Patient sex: M
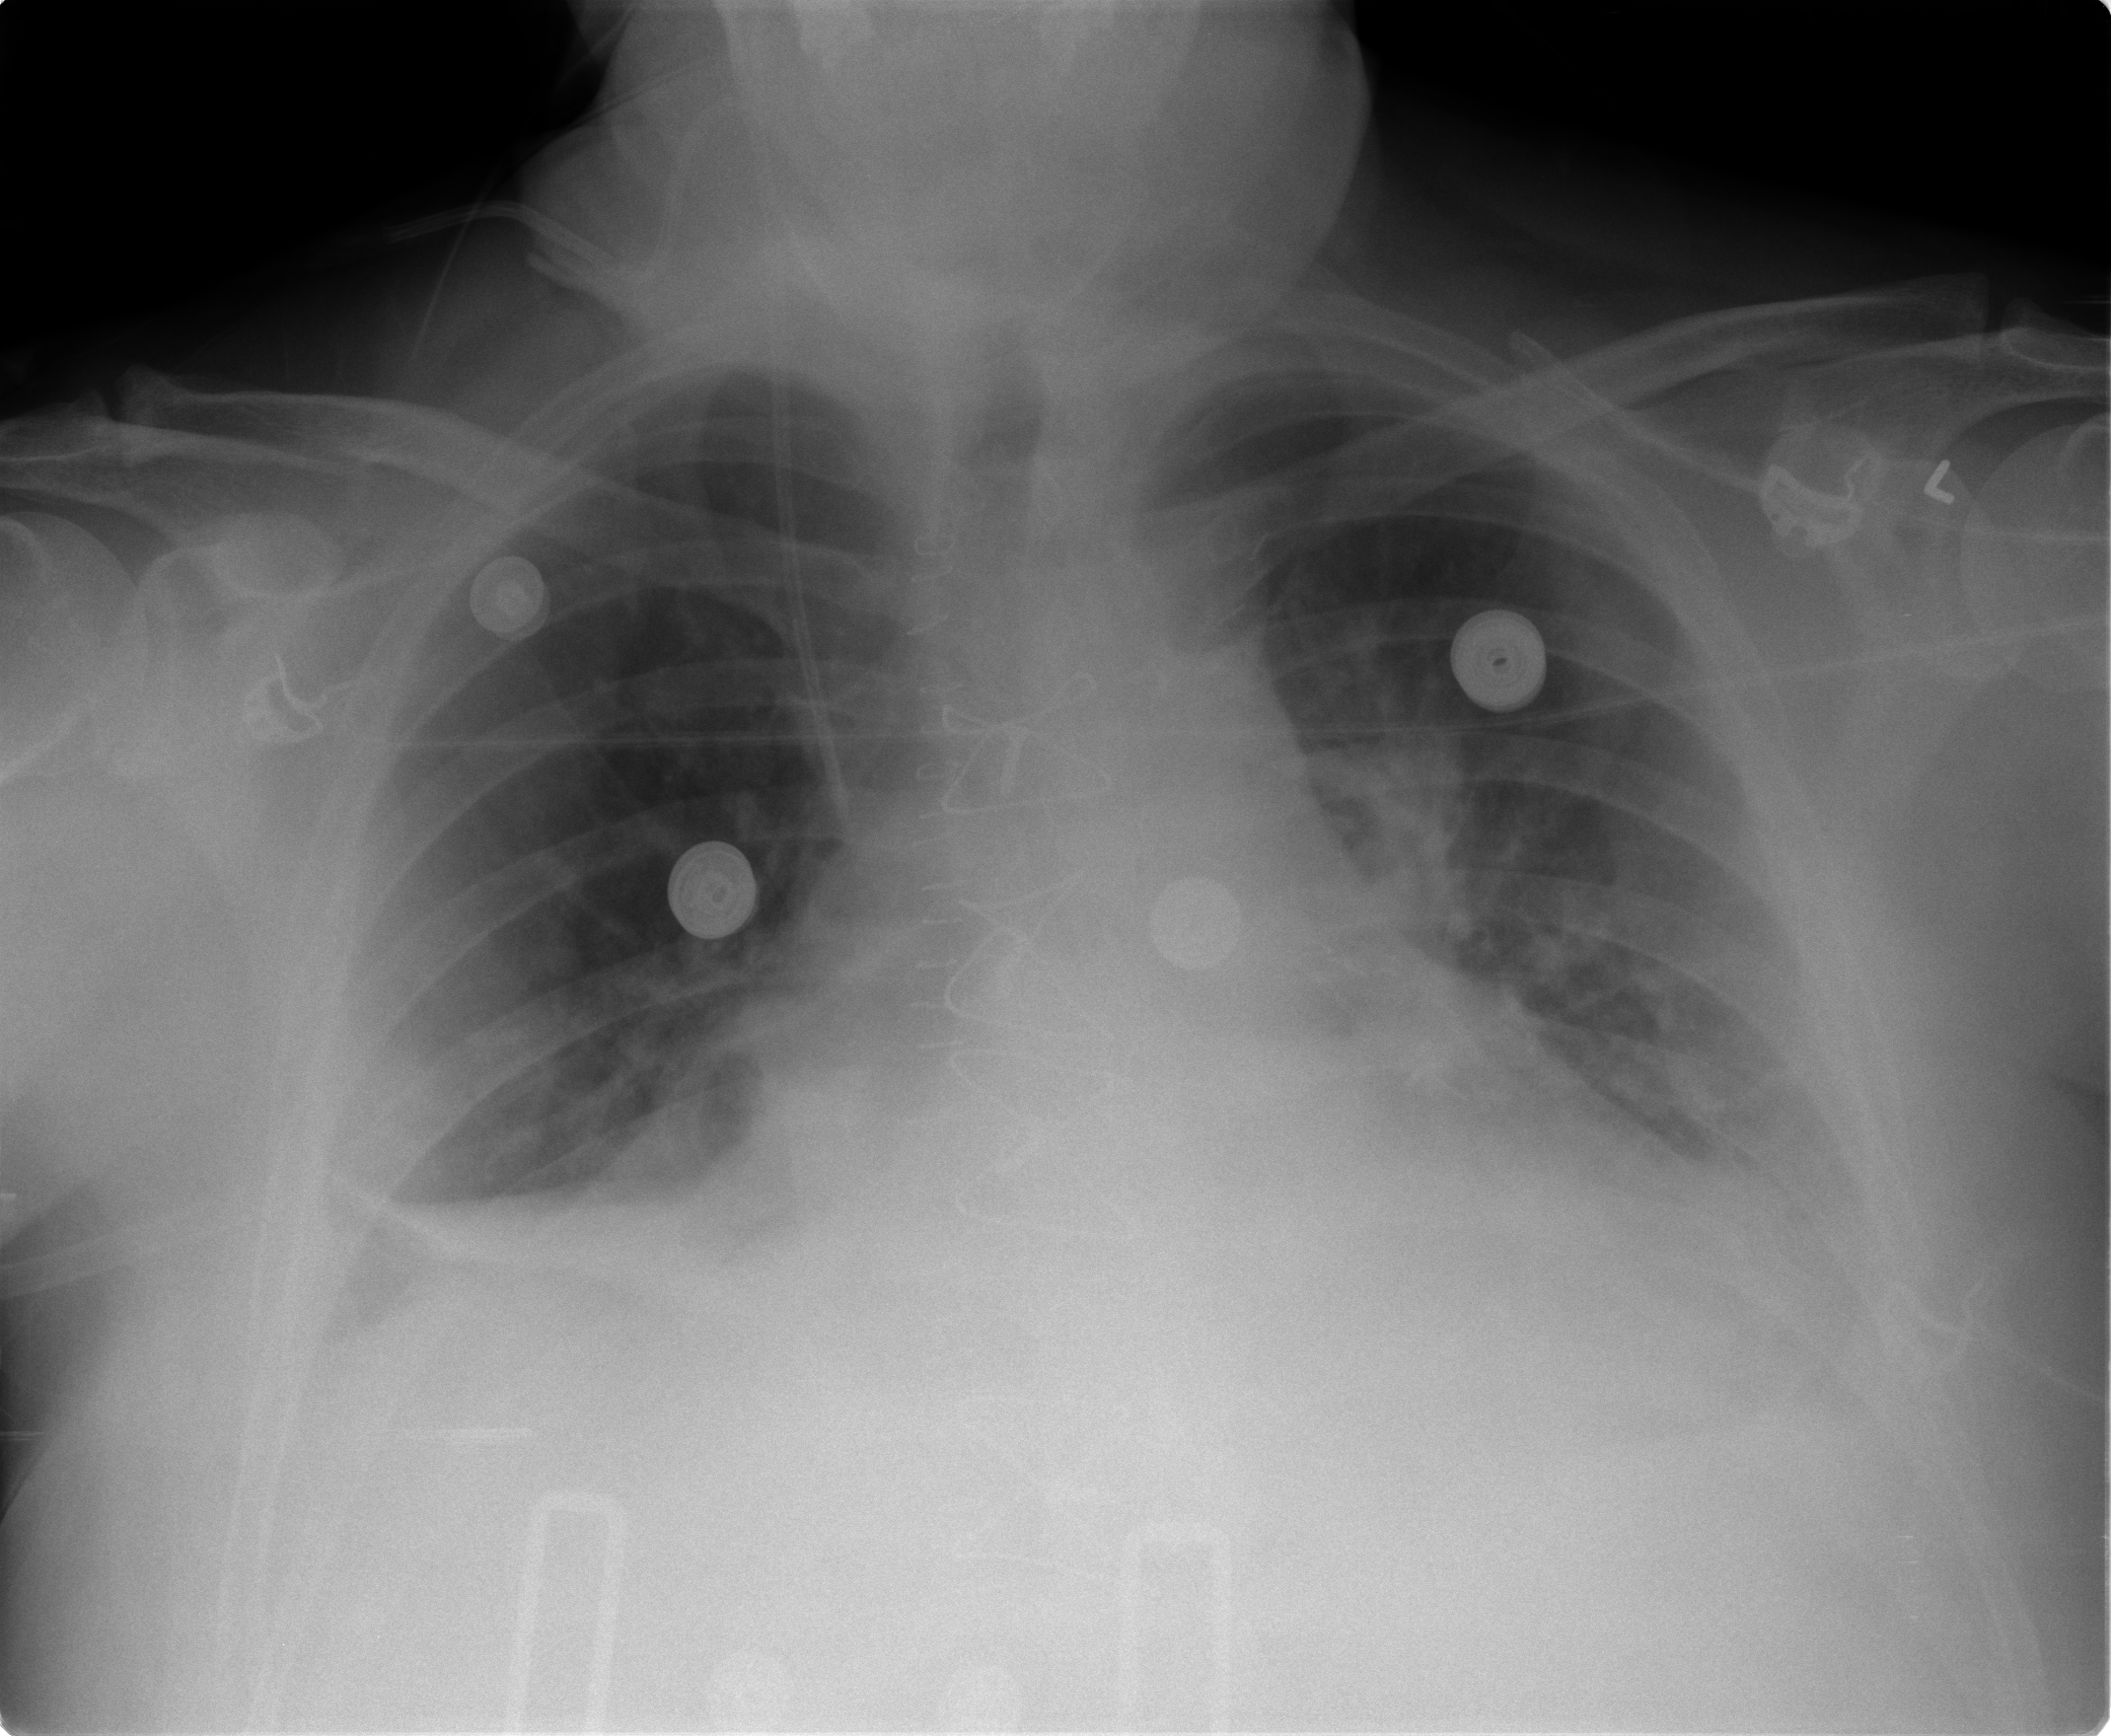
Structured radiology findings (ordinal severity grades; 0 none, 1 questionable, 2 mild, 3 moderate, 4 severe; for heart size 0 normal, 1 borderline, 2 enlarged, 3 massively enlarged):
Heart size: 2
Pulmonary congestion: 2
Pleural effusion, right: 2
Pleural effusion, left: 2
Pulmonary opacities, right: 0
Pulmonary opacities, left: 0
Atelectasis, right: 3
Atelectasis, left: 2